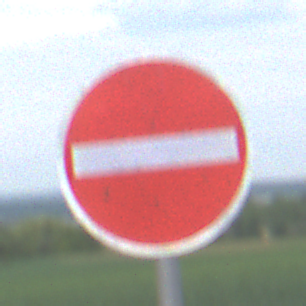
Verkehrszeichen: VerbotDerEinfahrt
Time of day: Midday
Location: Outdoor (RoadRail)
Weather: PartlyCloudy
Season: NotSpecified
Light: Natural